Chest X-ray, PA view. Patient: 46 years old, sex M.
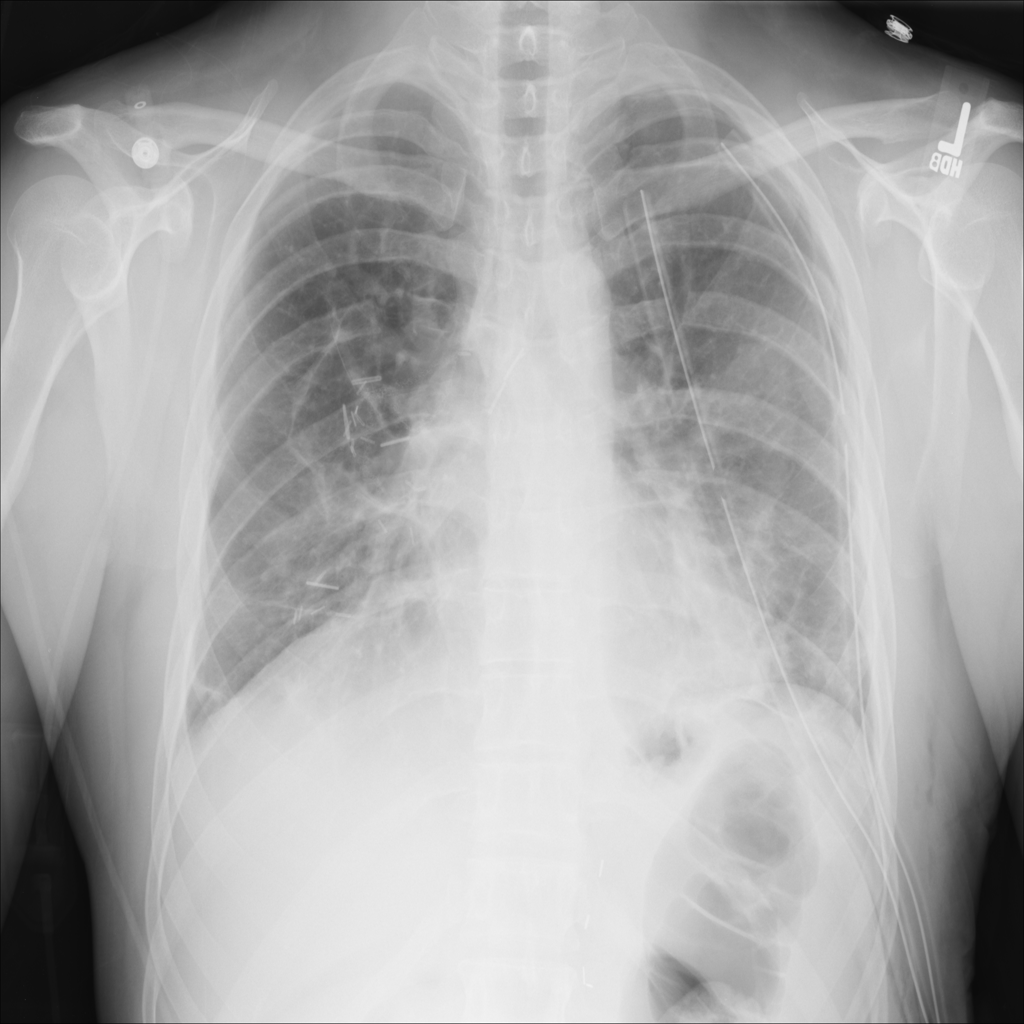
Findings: Infiltration